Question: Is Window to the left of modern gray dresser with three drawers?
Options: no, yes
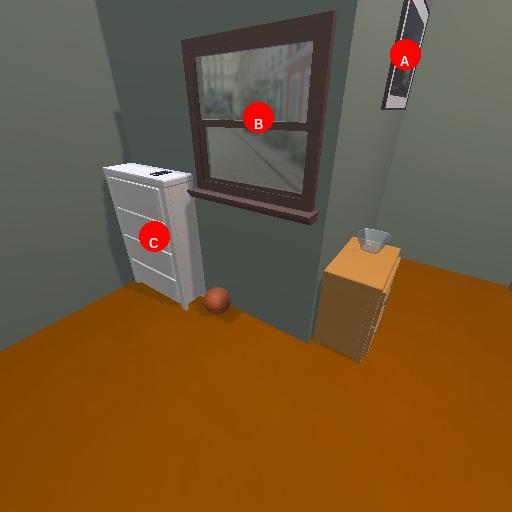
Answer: no